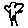
Label: tree